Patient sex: M
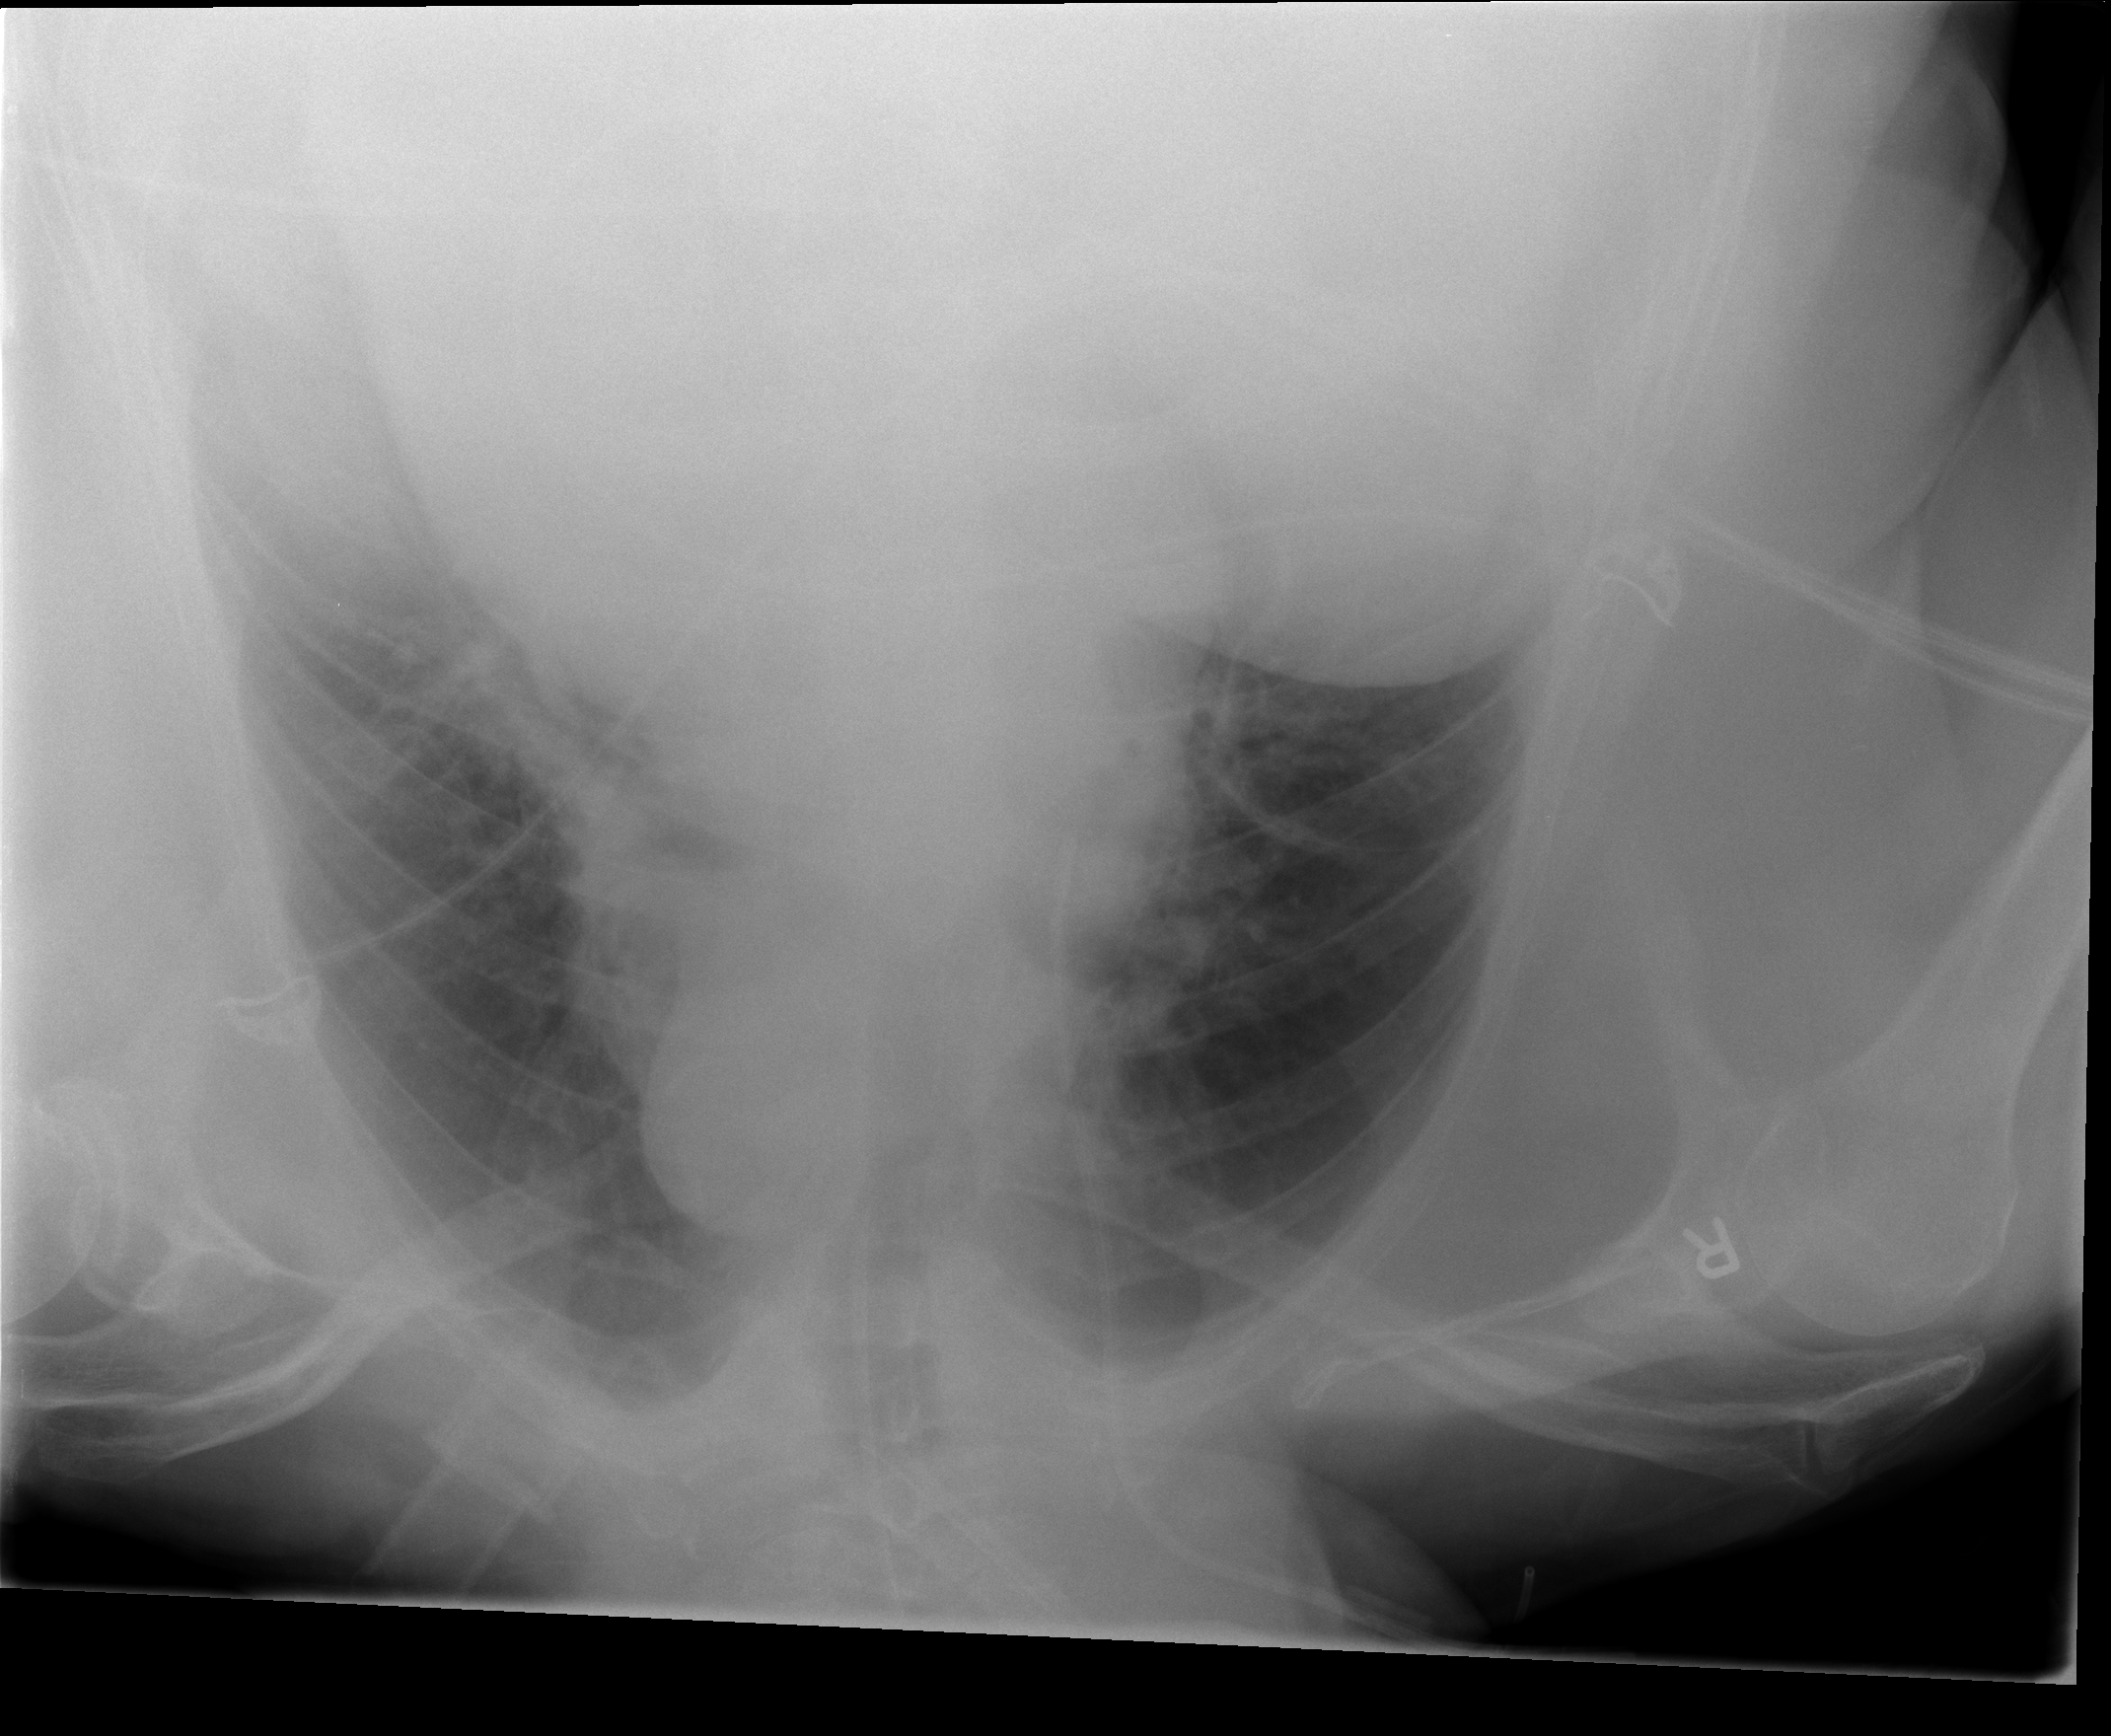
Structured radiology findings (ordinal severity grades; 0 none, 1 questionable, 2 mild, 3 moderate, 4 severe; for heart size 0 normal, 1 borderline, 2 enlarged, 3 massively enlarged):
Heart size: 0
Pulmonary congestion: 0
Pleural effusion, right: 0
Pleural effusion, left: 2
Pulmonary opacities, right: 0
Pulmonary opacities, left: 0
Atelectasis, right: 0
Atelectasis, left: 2